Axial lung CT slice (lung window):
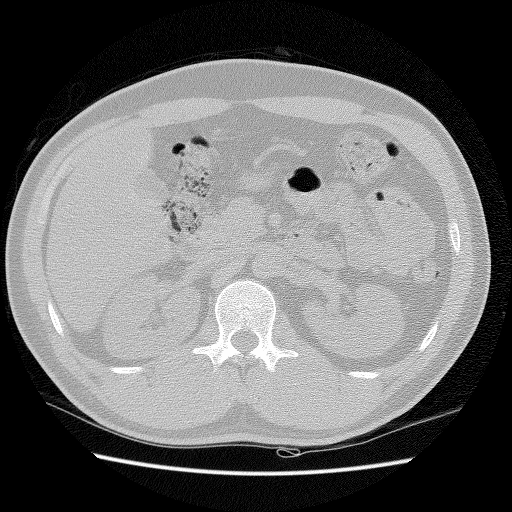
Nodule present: no